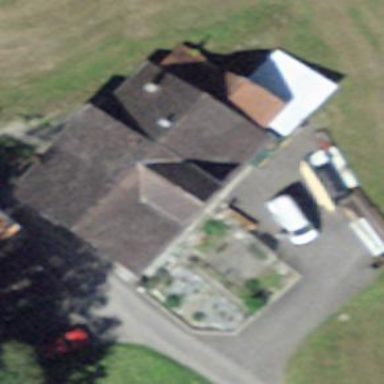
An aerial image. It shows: Farm building.